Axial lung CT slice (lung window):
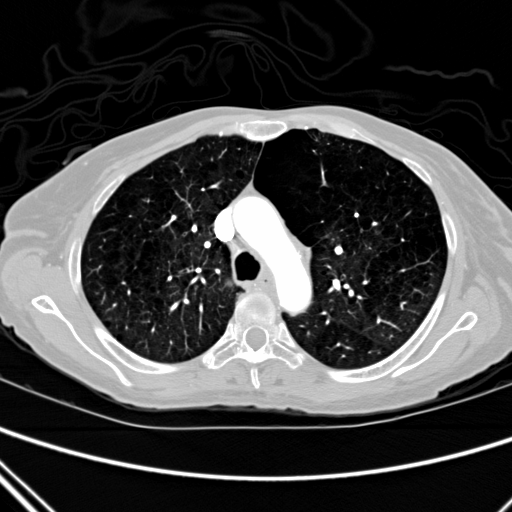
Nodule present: no